Interaction volume radius: 5 \u00c5
Interaction volume height: 30 \u00c5
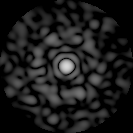
Disorder parameter: 0.8612